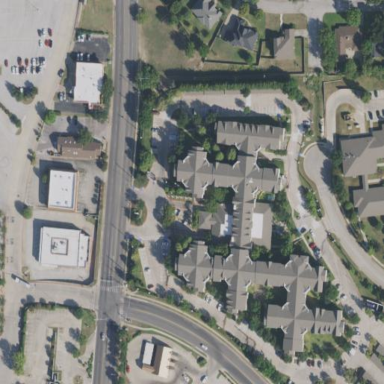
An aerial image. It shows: Commercial building.